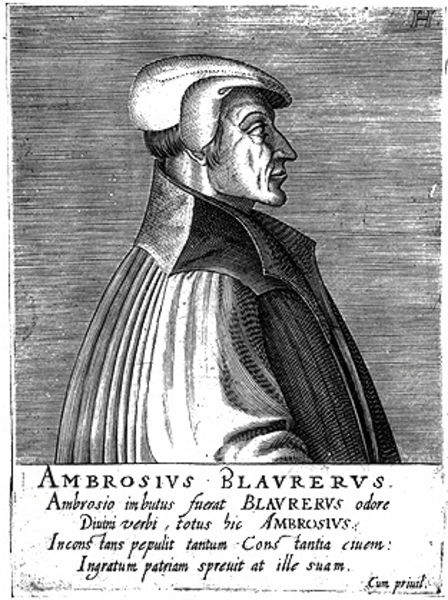
Titel: Bildnis des Ambrosius Blarer
Künstler: Hendrik (d.Ä.) Hondius
Institution: (Seriendruck)
Schlagwörter: dunkel, mann, schatten, umhang, weiß, grau, hintergrund, hut, kleid, licht, mund, nase, ohr, profil, schwarz, zeichnung, blick, kappe, mütze, wand, arm, augen, falten, gesicht, kleidung, kragen, rahmen, ärmel, bildnis, hals, herr, portrait, porträt, auge, dunkelheit, gewand, haare, halbfigur, mantel, kinn, lippen, schrift, grafik, graphik, linien, inschrift, seitenansicht, edel, wange, kurze haare, striche, name, buch, druck, lithographie, schnitt, schraffur, radierung, stich, titel, seite, widmung, illustration, schwarzweiß, text, helm, proträt, gravur, tinte, buchdruck, buchseite, deckblatt, talar, seitenprofil, dante, richtung, licht schatten, kupferstich, beschreibung, latein, lateinisch, schwrzweiß, bartlos, seriendruck, hute, gravüre, adlernase, kaupferstich, ambrosius, burchmalerei, blaurerus, g, blaverus, blavrerus, balverus